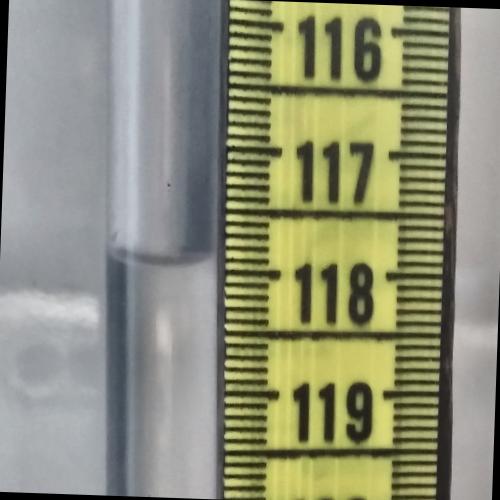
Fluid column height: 117.9 cm